Question: The checkbox appears correctly on previewing the report, but doesn't show up when exported to pdf.
'''
<staticText>
<textElement textAlignment="Center">
<font fontName="Wingdings" size="18"/>
</textElement>
<text><![CDATA[]]></text>
</staticText>
'''
The checkmark has been copied from a word document to here.
Wingdings is a inbuilt font within Jasper so I guess no need to add it as a font extensions.
I am using Jaspersoft Studio 5.6
This is how I have chosen Font Windings, so I assume its inbuilt in Jasper.

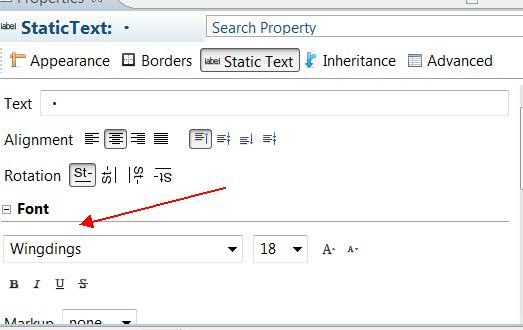
Answer: I don't think Wingdings is built-in within Jasper. You can confirm that by trying to find it in Properties tab in property. In XML view you can put:
'''
<font fontName="Wingdings" pdfFontName="Wingdings"/>
'''
but during export you'll find out that Wingdings font is not found. Also 'pdfFontName' is deprecated, so you shouldn't use it anyway.
It looks like you have to use Font Extensions. Here's my working example:
'''
<staticText>
<reportElement x="20" y="0" width="100" height="30" uuid="96ccfacd-cf1e-44b2-ae0f-69c863141ba7"/>
<textElement>
<font fontName="Wingdings"/>
</textElement>
<text><![CDATA[]]></text>
</staticText>
'''
And Font Extensions config:
'''
<fontFamilies>
<fontFamily name="Wingdings">
<normal>fonts/wd/wingding.ttf</normal>
<pdfEncoding>Identity-H</pdfEncoding>
<pdfEmbedded>true</pdfEmbedded>
</fontFamily>
</fontFamilies>
'''
EDIT:
To clarify: I mean shown below

I must say I don't know what are these fonts below , but fact of the matter is that this is the last font on the list that is available in PDF export.
Excerpt from 'com.itextpdf.text.FontFactoryImp' class as a proof:
'''
ArrayList<String> tmp;
tmp = new ArrayList<String>();
tmp.add(FontFactory.COURIER);
tmp.add(FontFactory.COURIER_BOLD);
tmp.add(FontFactory.COURIER_OBLIQUE);
tmp.add(FontFactory.COURIER_BOLDOBLIQUE);
fontFamilies.put(FontFactory.COURIER.toLowerCase(), tmp);
tmp = new ArrayList<String>();
tmp.add(FontFactory.HELVETICA);
tmp.add(FontFactory.HELVETICA_BOLD);
tmp.add(FontFactory.HELVETICA_OBLIQUE);
tmp.add(FontFactory.HELVETICA_BOLDOBLIQUE);
fontFamilies.put(FontFactory.HELVETICA.toLowerCase(), tmp);
tmp = new ArrayList<String>();
tmp.add(FontFactory.SYMBOL);
fontFamilies.put(FontFactory.SYMBOL.toLowerCase(), tmp);
tmp = new ArrayList<String>();
tmp.add(FontFactory.TIMES_ROMAN);
tmp.add(FontFactory.TIMES_BOLD);
tmp.add(FontFactory.TIMES_ITALIC);
tmp.add(FontFactory.TIMES_BOLDITALIC);
fontFamilies.put(FontFactory.TIMES.toLowerCase(), tmp);
fontFamilies.put(FontFactory.TIMES_ROMAN.toLowerCase(), tmp);
tmp = new ArrayList<String>();
tmp.add(FontFactory.ZAPFDINGBATS);
fontFamilies.put(FontFactory.ZAPFDINGBATS.toLowerCase(), tmp);
'''